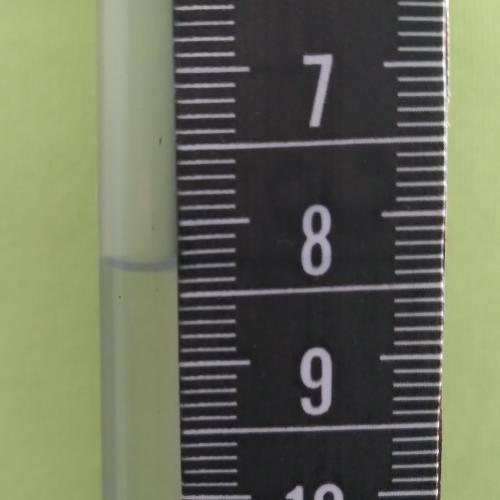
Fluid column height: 8.3 cm